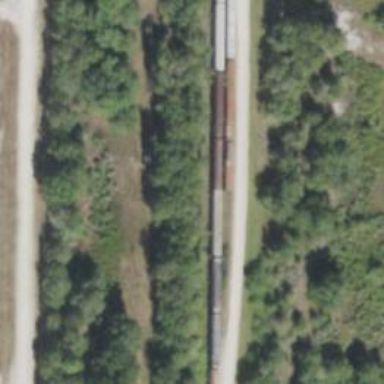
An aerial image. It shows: Historical railway car.